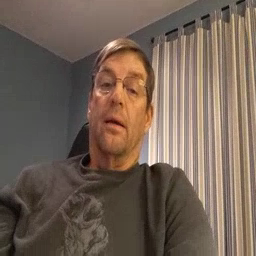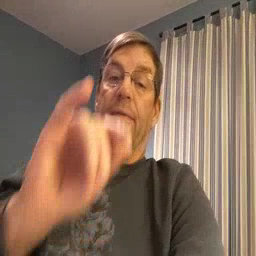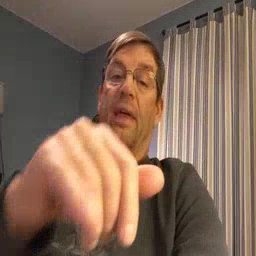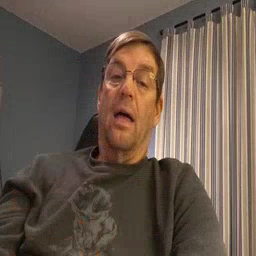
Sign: that